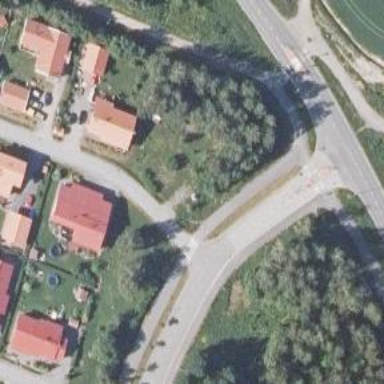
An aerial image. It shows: Asphalt cycleway.